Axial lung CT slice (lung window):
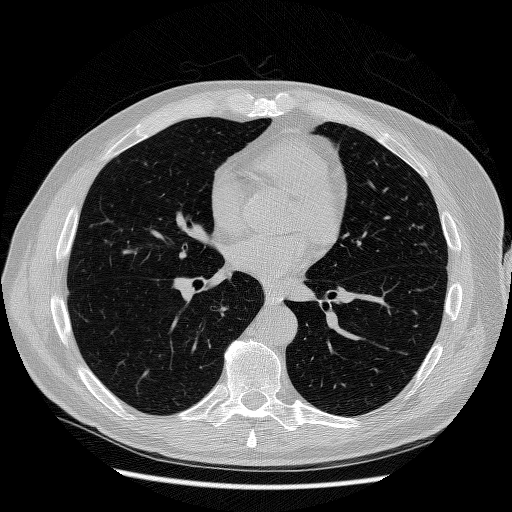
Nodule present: no